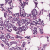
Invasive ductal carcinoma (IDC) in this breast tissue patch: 1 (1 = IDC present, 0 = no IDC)